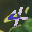
Label: 4